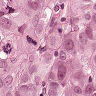
Metastatic tissue present: yes